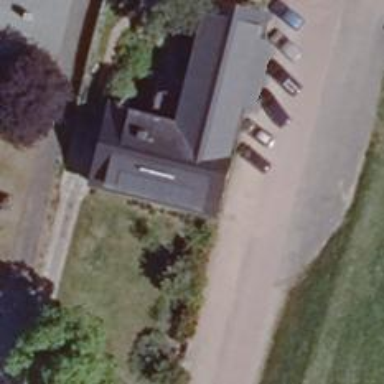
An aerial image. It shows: Hotel.